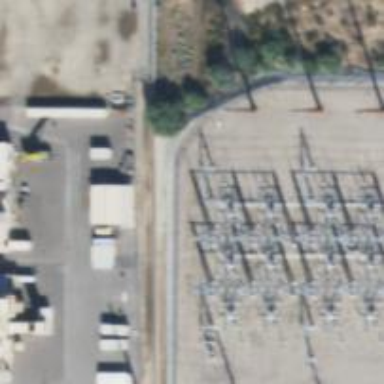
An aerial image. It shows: Switch used for power control.